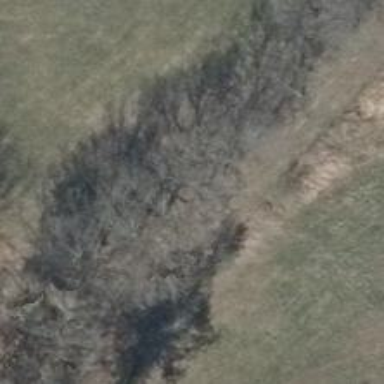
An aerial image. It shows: Grassy track with grade5 tracktype.